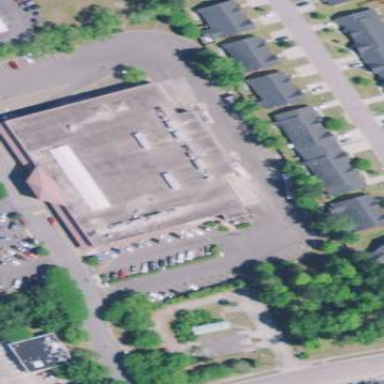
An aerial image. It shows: Retail building.